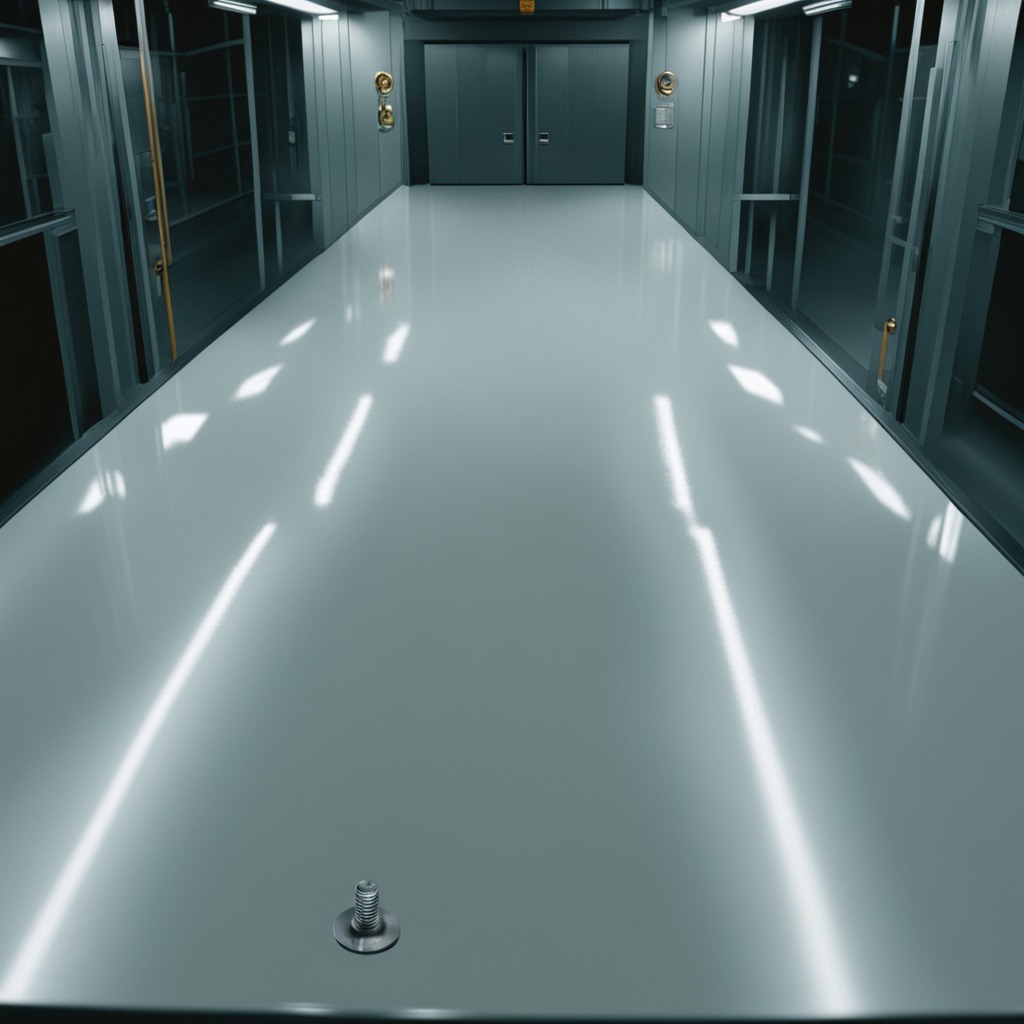
A metal screw is lying on a table in a ship maintenance bay.